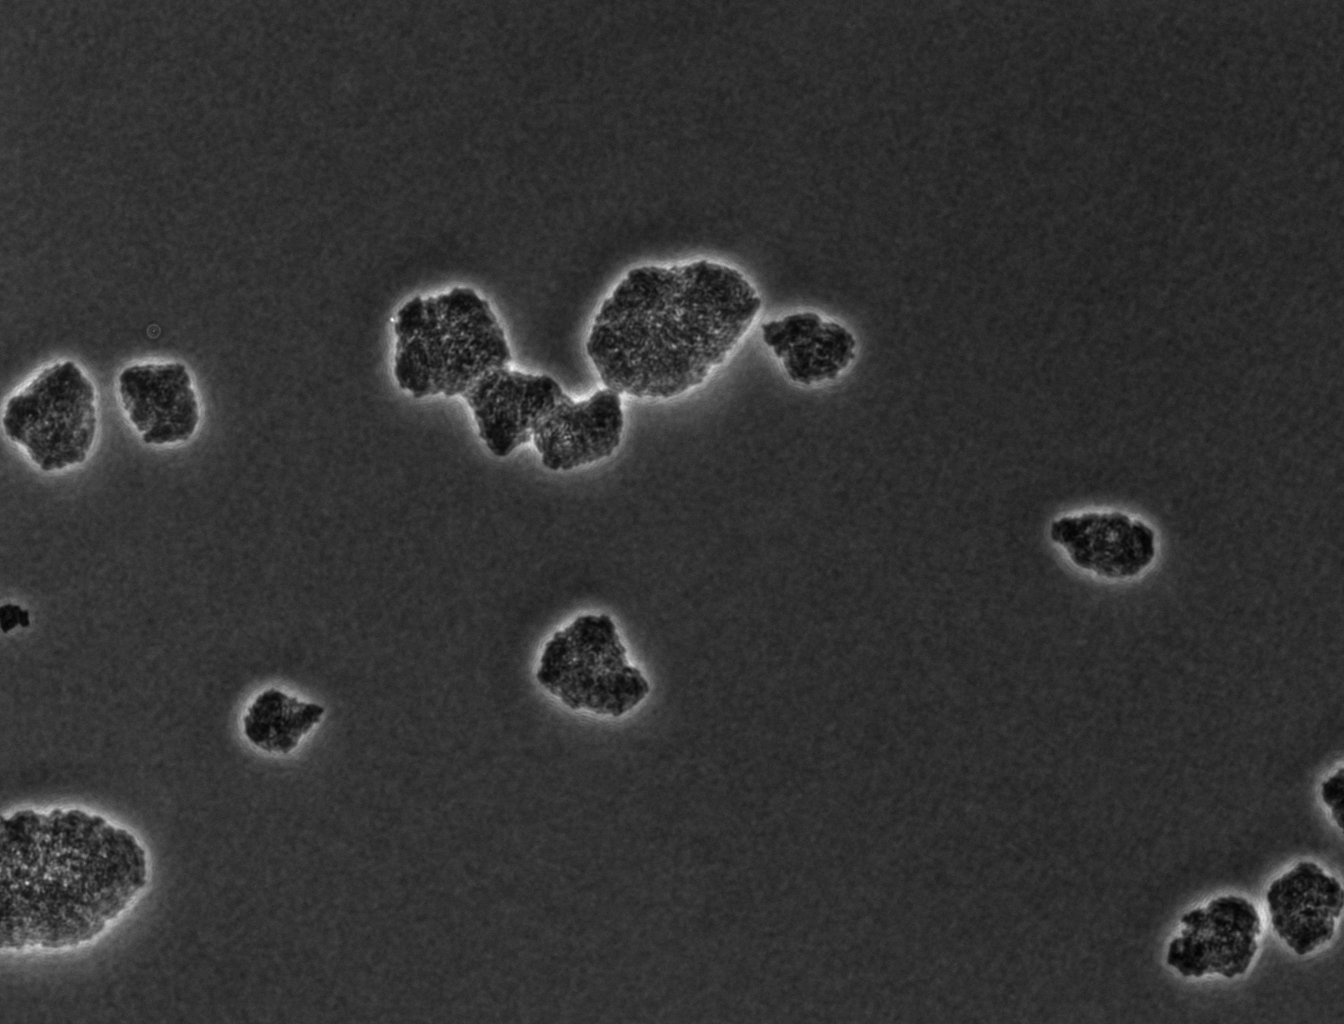
Phase contrast microscopy, 20x objective, 5 h incubation